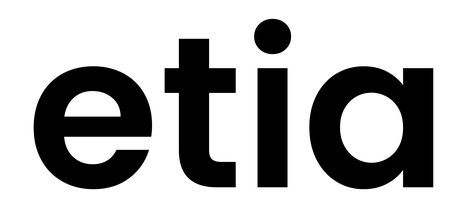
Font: Poppins-SemiBold